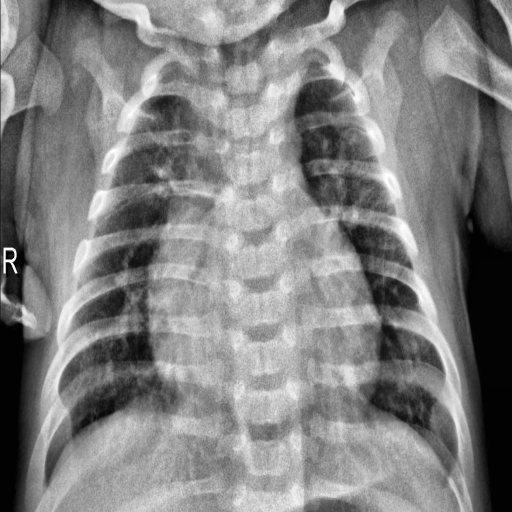
Finding: PNEUMONIA